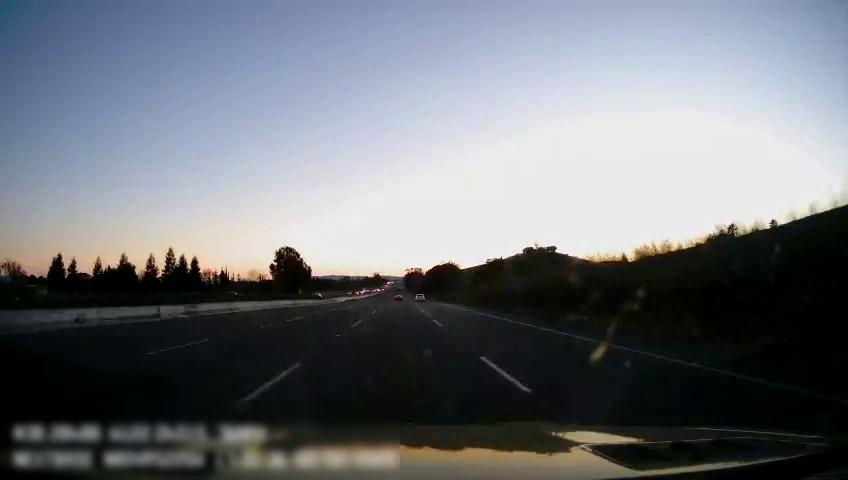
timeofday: Day
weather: Sunny
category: Drivable Space
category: Vehicles | Car
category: Lanes | Current Lane
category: Lanes | Current Lane
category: Lanes | Alternate Lane
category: Lanes | Alternate Lane